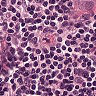
Metastatic tissue present: no